Question: For a client of ours, we're looking for a matrix from the Google Analytics reports that shows the best day and time with the most visitors on the website, measured by page views.
I've been inspired by SocialBro, which shows this awesome grid with dots indicating the best time to tweet, depending on how many of your followers are active at a given time.
Is it possible to generate such a view with Google Analytics custom reports?
Really looking forward to any suggestions!
Image attached with SocialBro layout.

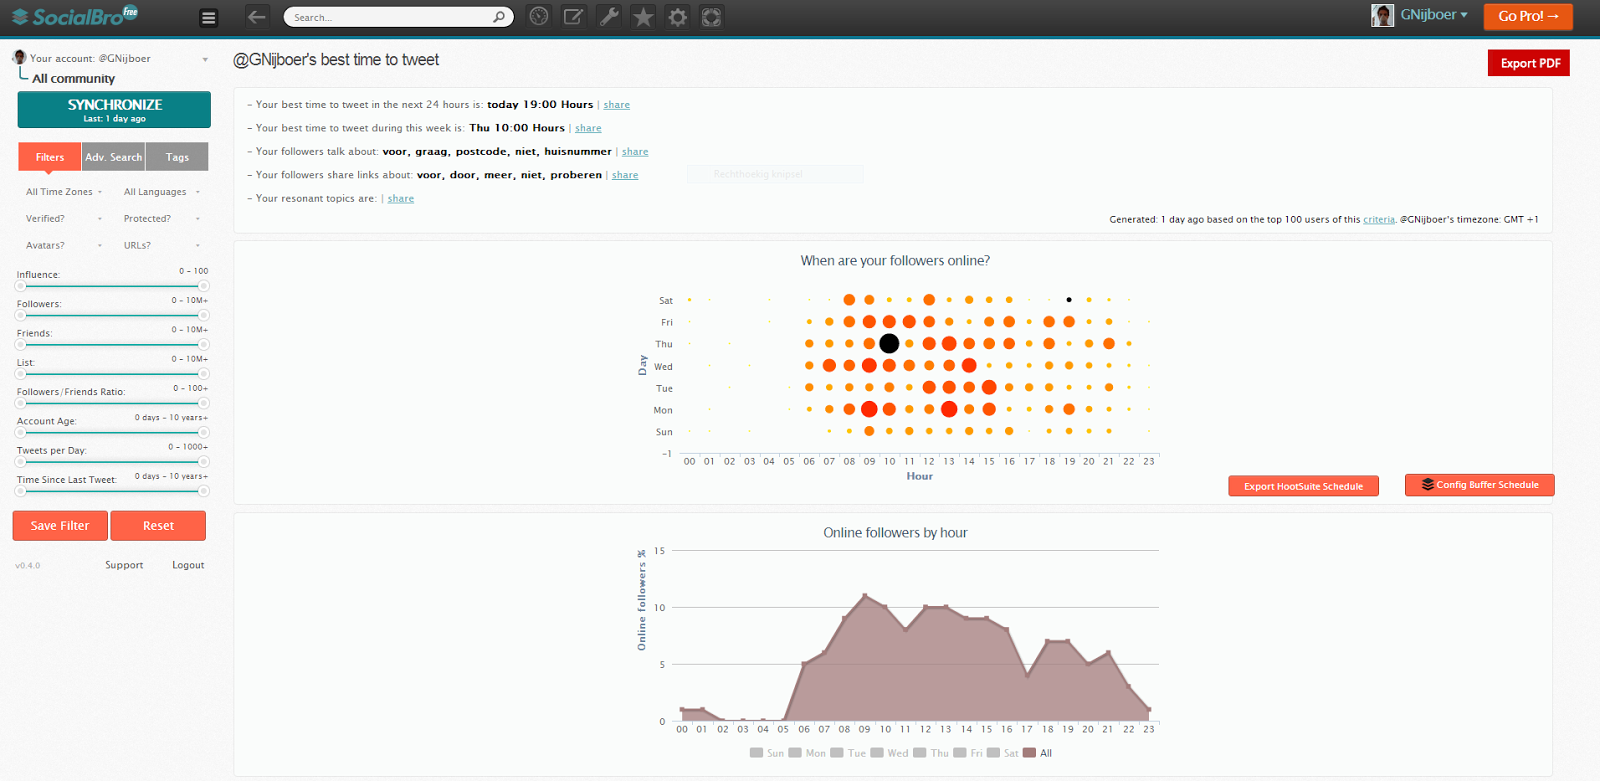
Answer: You can get the hourly traffic breakdown from Twitter as a table easy enough <URL>. On the visualisation front, will have to be a case of roll-your-own.